Field crop: tomato
Growth stage: 1
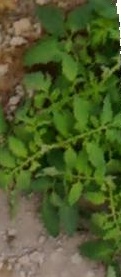
Species: tomato